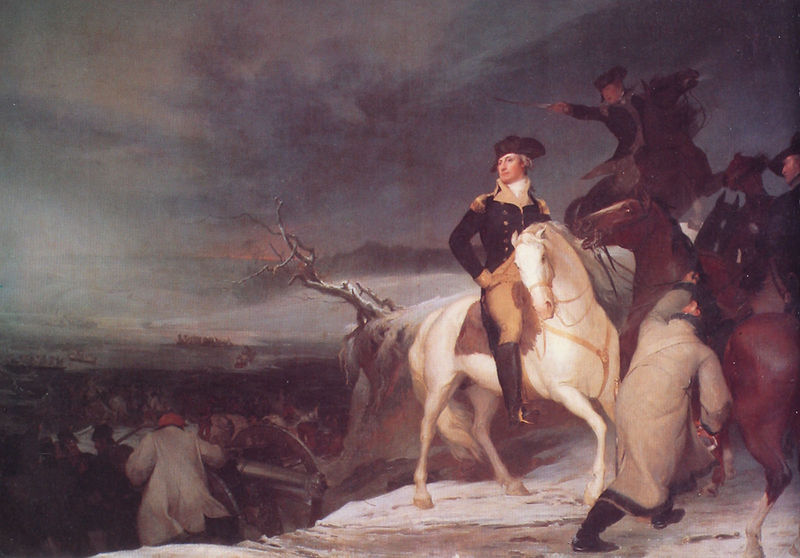
Titel: Die Überquerung des Delaware
Künstler: Thomas Sully
Institution: Boston, Museum of Fine Arts
Schlagwörter: baum, feuer, gemälde, himmel, kampf, schatten, licht, nacht, dämmerung, kalt, pferd, reiter, schiffe, winter, fluß, schlacht, soldaten, mondlicht, kanone, säbel, napoleon, dreispitz, armee, schimmel, feldherr, kanonen, rußland, heldentum, friedrich ii